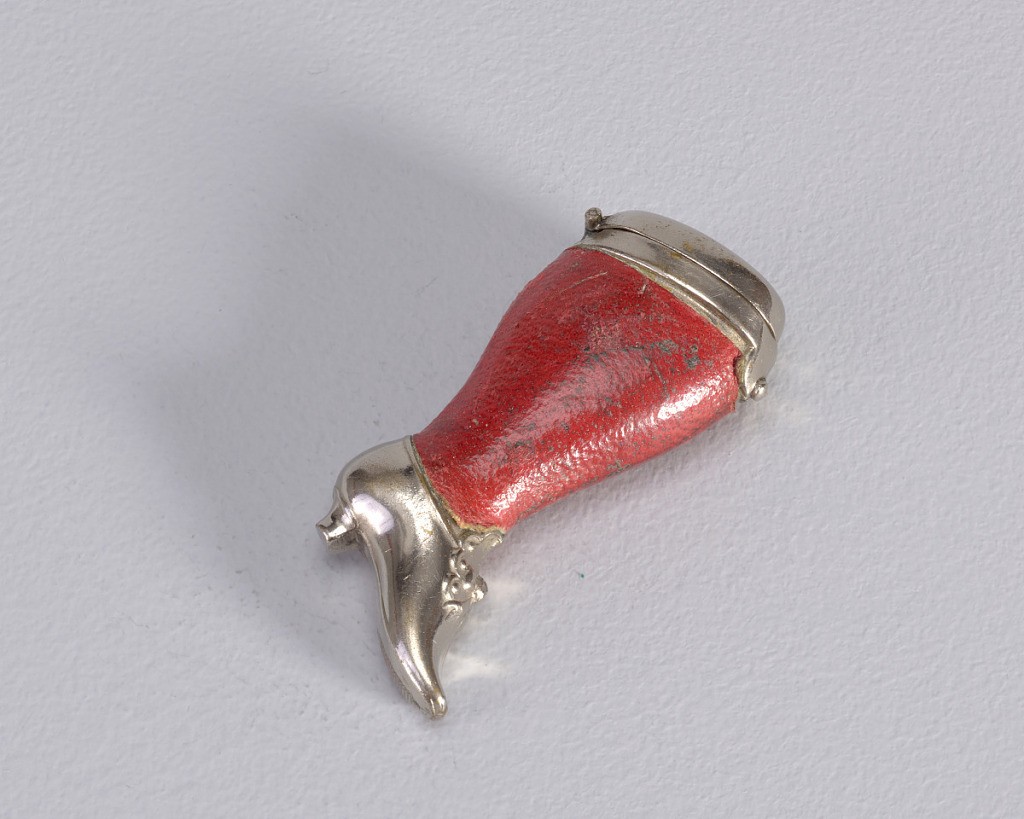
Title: Leg with Shoe and Stocking
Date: late 19th century
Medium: Plated brass, leather
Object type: Matchsafe
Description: In the form of a woman's leg from knee down, with bowed, low healed shoe; red leather wrapped around curvaceous calf to simulate stocking. Oval lid at top, hinged at back, release button at front. Striker on sole of shoe.